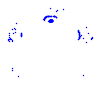
Particle: proton